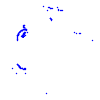
Particle: kaon